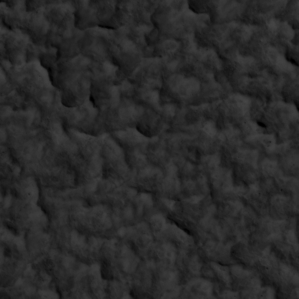
Label: non_frost